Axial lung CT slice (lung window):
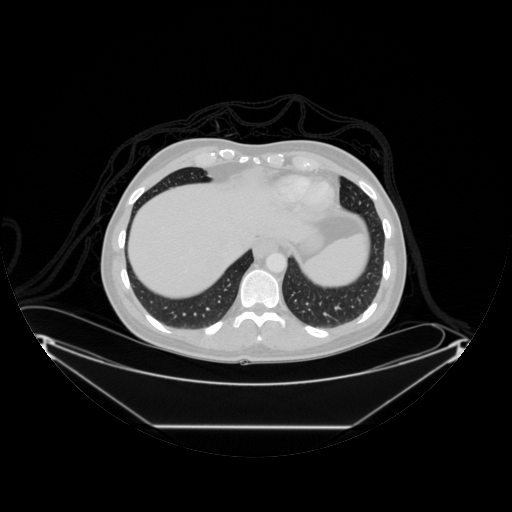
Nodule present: no